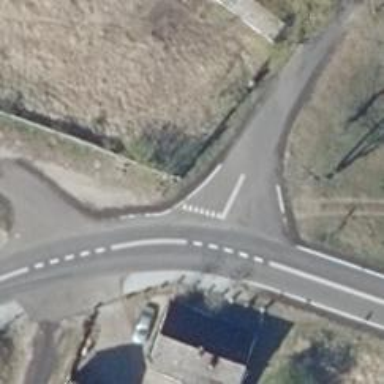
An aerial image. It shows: Road with "give way" sign.